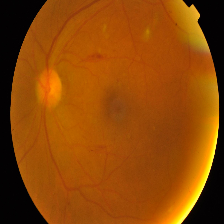
Diabetic retinopathy grade: Proliferative DR